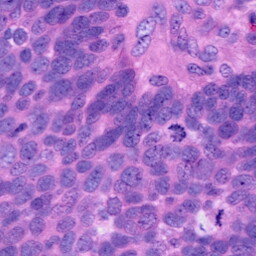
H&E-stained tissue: Ovarian